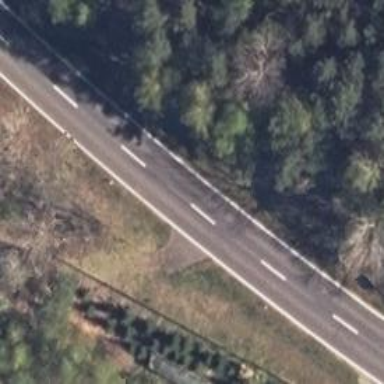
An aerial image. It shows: Secondary road.